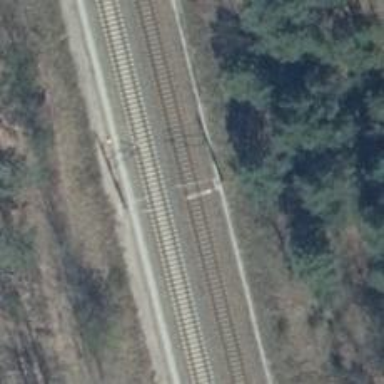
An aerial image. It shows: Railway milestone with catenary mast.